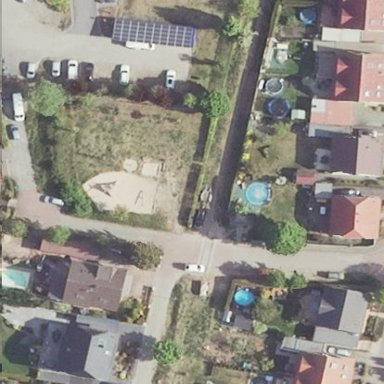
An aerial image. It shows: Playground area for leisure activities on the land.